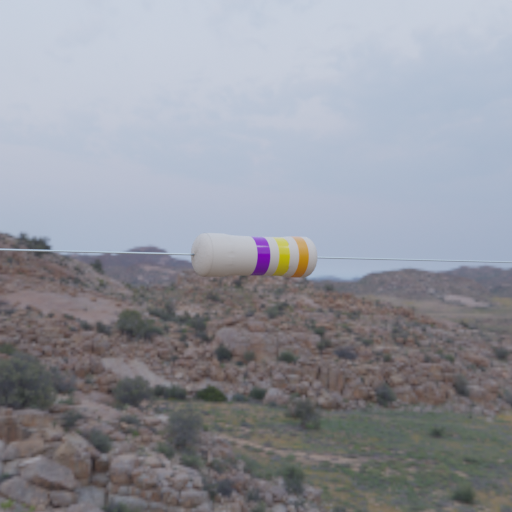
Resistor colour bands (in order): violet, yellow, orange